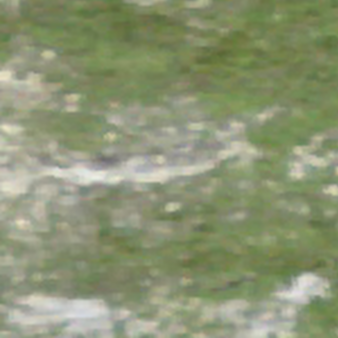
Label: other